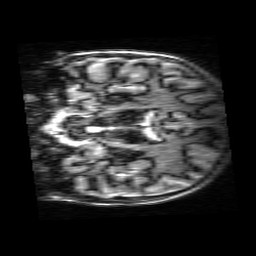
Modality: MP2RAGE
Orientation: coronal
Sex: male
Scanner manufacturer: siemens
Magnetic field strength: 3 T
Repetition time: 5 s
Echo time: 0.00368 s